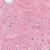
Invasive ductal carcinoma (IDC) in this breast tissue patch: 0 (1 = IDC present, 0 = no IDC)